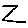
Label: zigzag